Question: I am working with jqGrid to display a list of data. Each row has a checkbox on the leftmost side, with the top row acting as a column header. The checkbox on the leftmost side of the column header acts as a "Select All" button for all of the rows being displayed. In this scenario, if a user manually selects all of the checkboxes for each row, should the "Select All" checkbox automatically select itself?
See attached image for the checkbox in question.
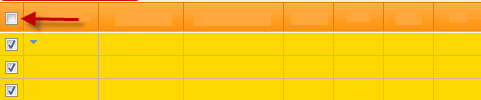
Answer: Not necessary. It would be nice though.